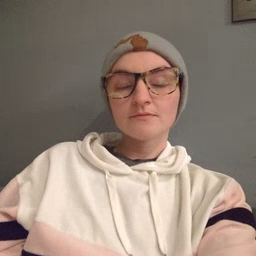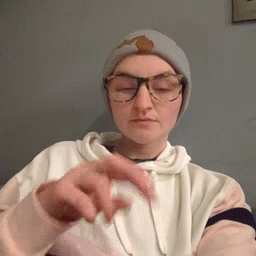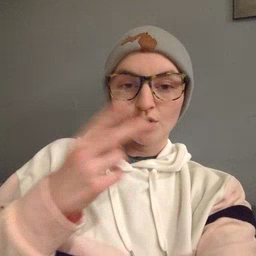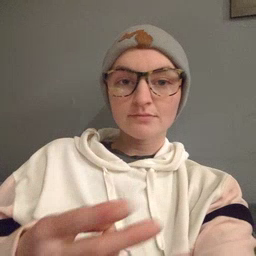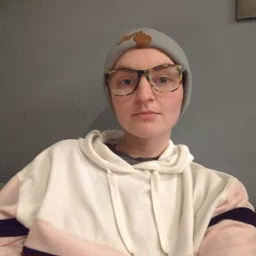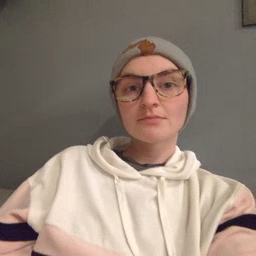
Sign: fall